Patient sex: F
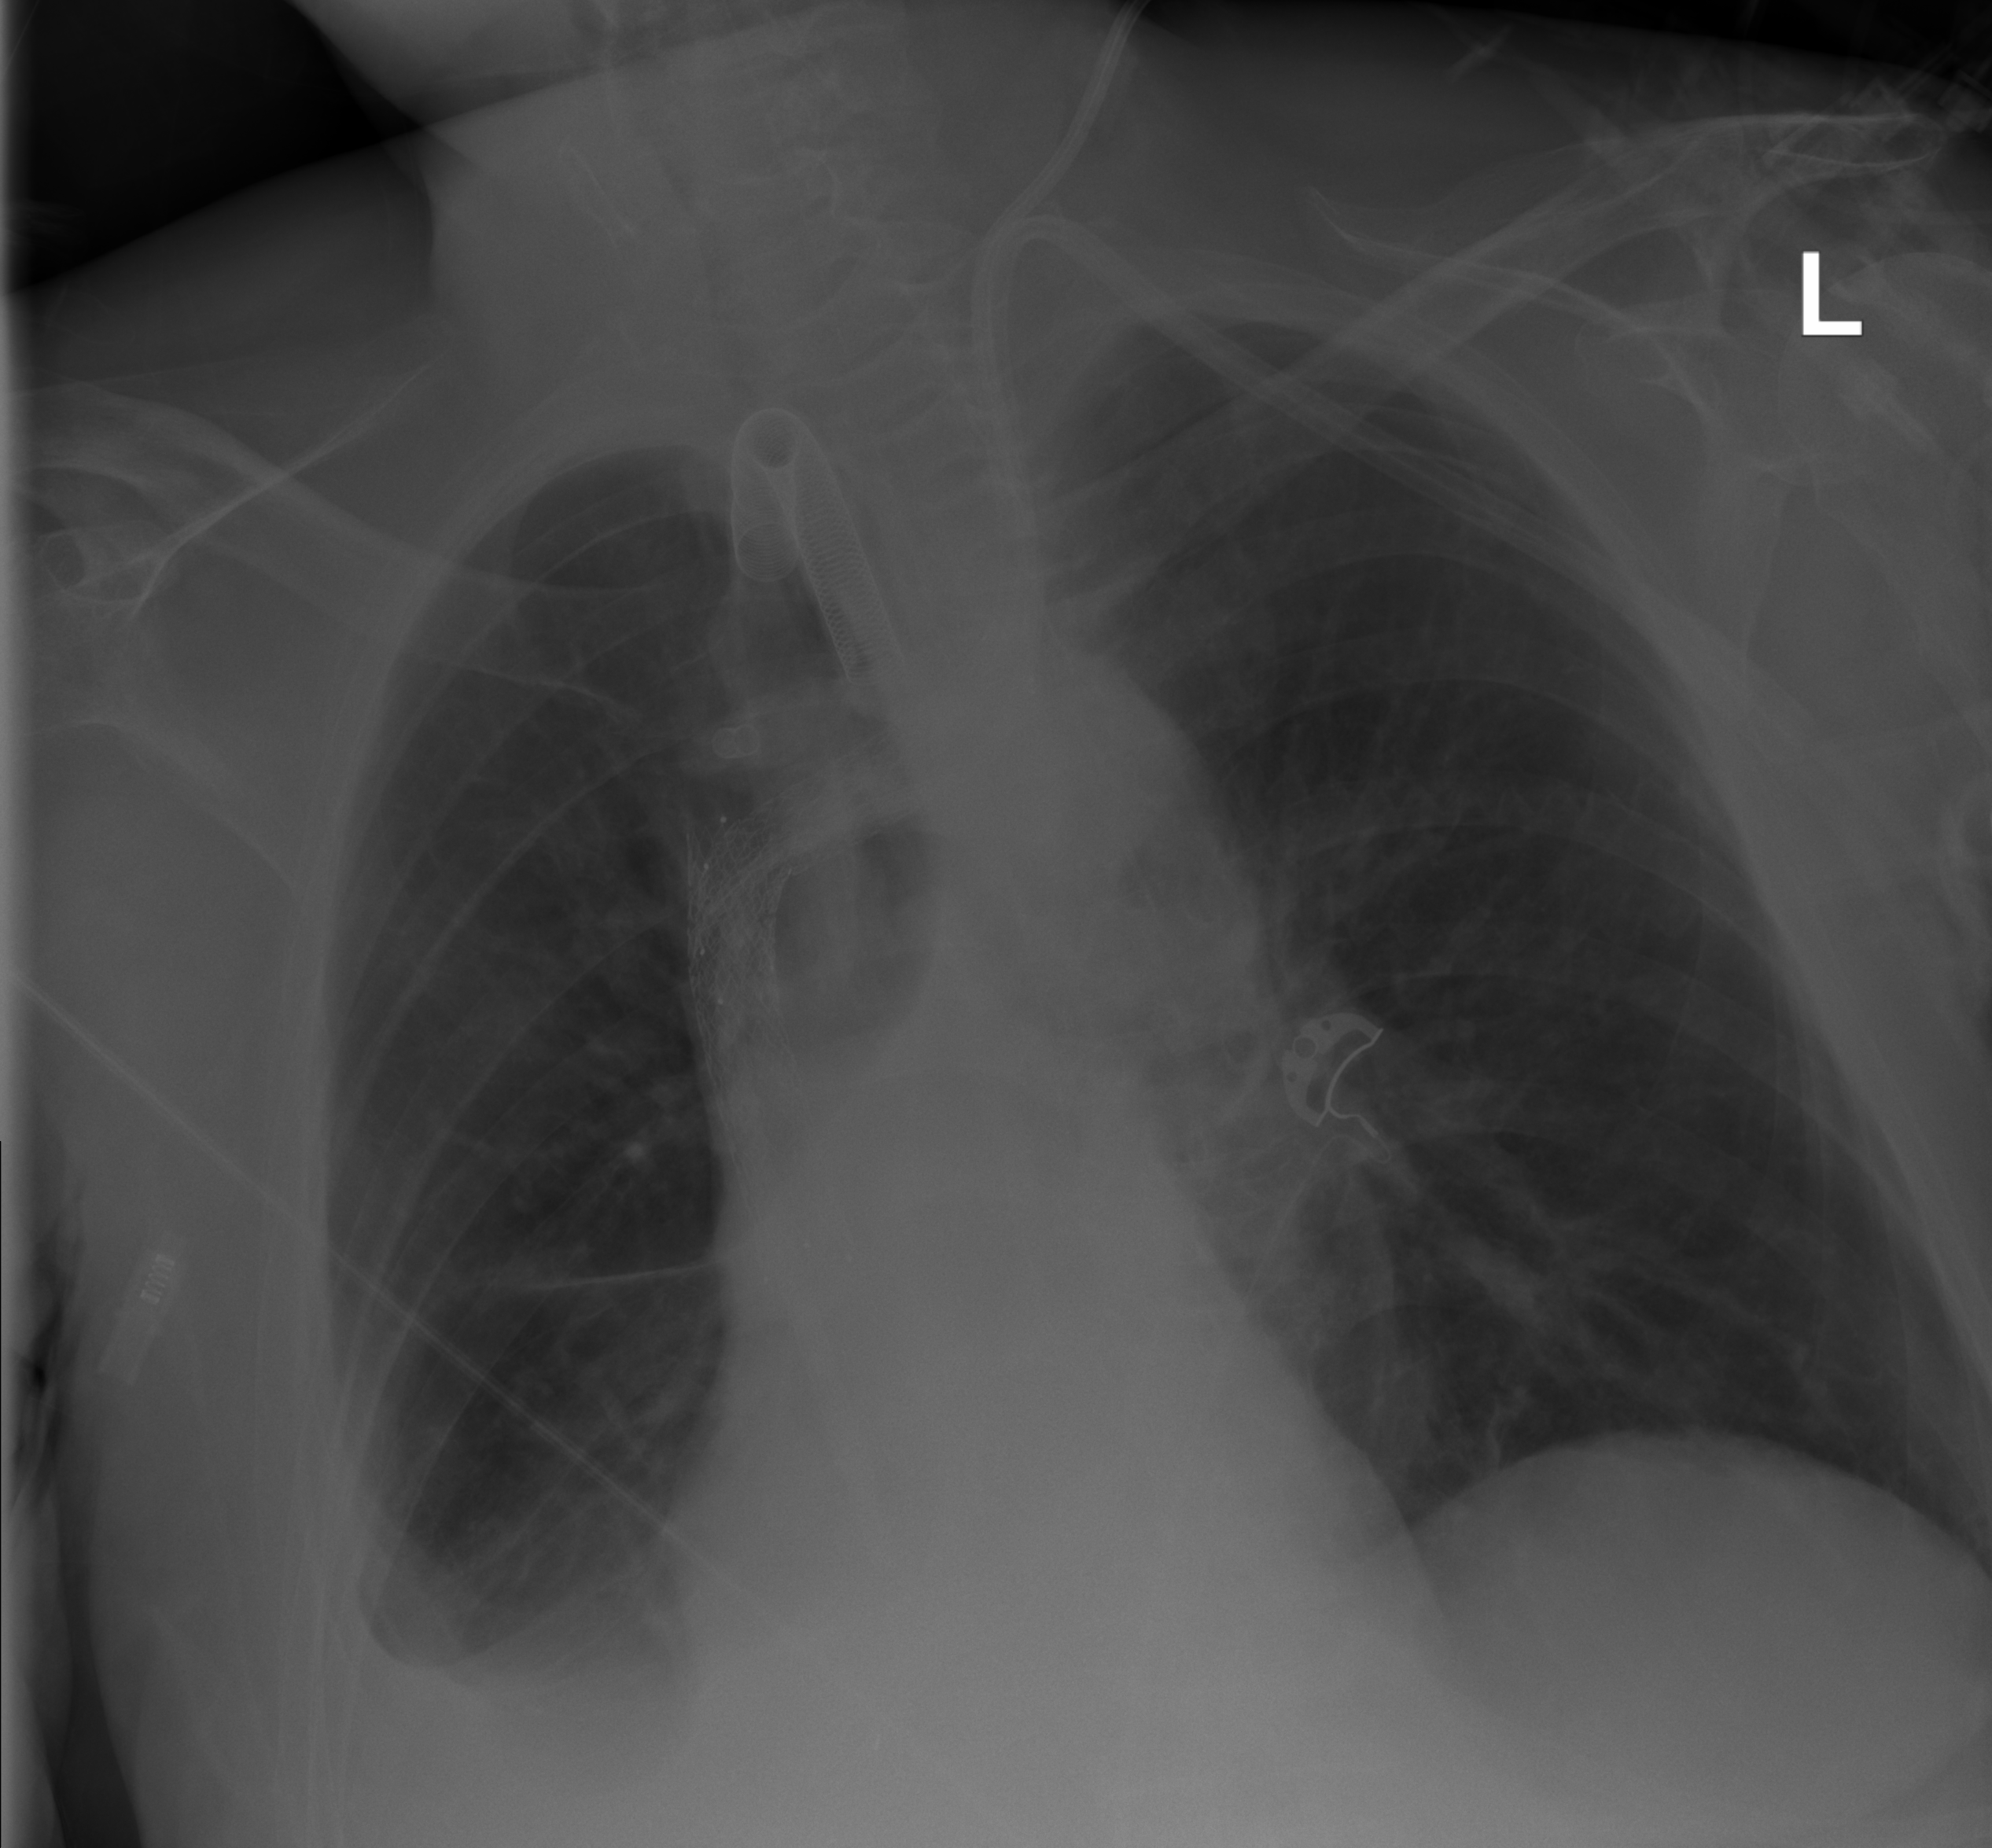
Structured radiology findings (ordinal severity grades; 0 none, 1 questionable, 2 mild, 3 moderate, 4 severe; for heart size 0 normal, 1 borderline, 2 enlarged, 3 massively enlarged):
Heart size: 0
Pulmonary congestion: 0
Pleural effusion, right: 2
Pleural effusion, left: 0
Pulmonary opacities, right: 0
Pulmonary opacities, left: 0
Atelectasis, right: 2
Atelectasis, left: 0